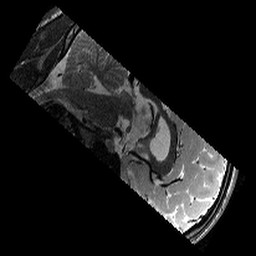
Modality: T2w
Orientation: sagittal
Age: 12
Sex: male
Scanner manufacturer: siemens
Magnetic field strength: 3 T
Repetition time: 9.23 s
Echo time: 0.067 s